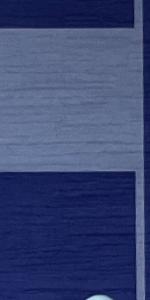
Label: Empty